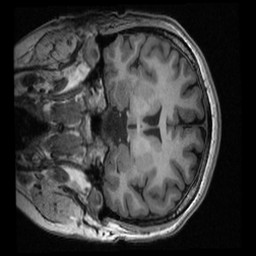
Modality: T1w
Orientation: coronal
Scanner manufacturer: ge
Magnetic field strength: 3 T
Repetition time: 0.00768 s
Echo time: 0.002936 s